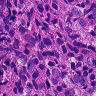
Metastatic tissue present: yes